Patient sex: M
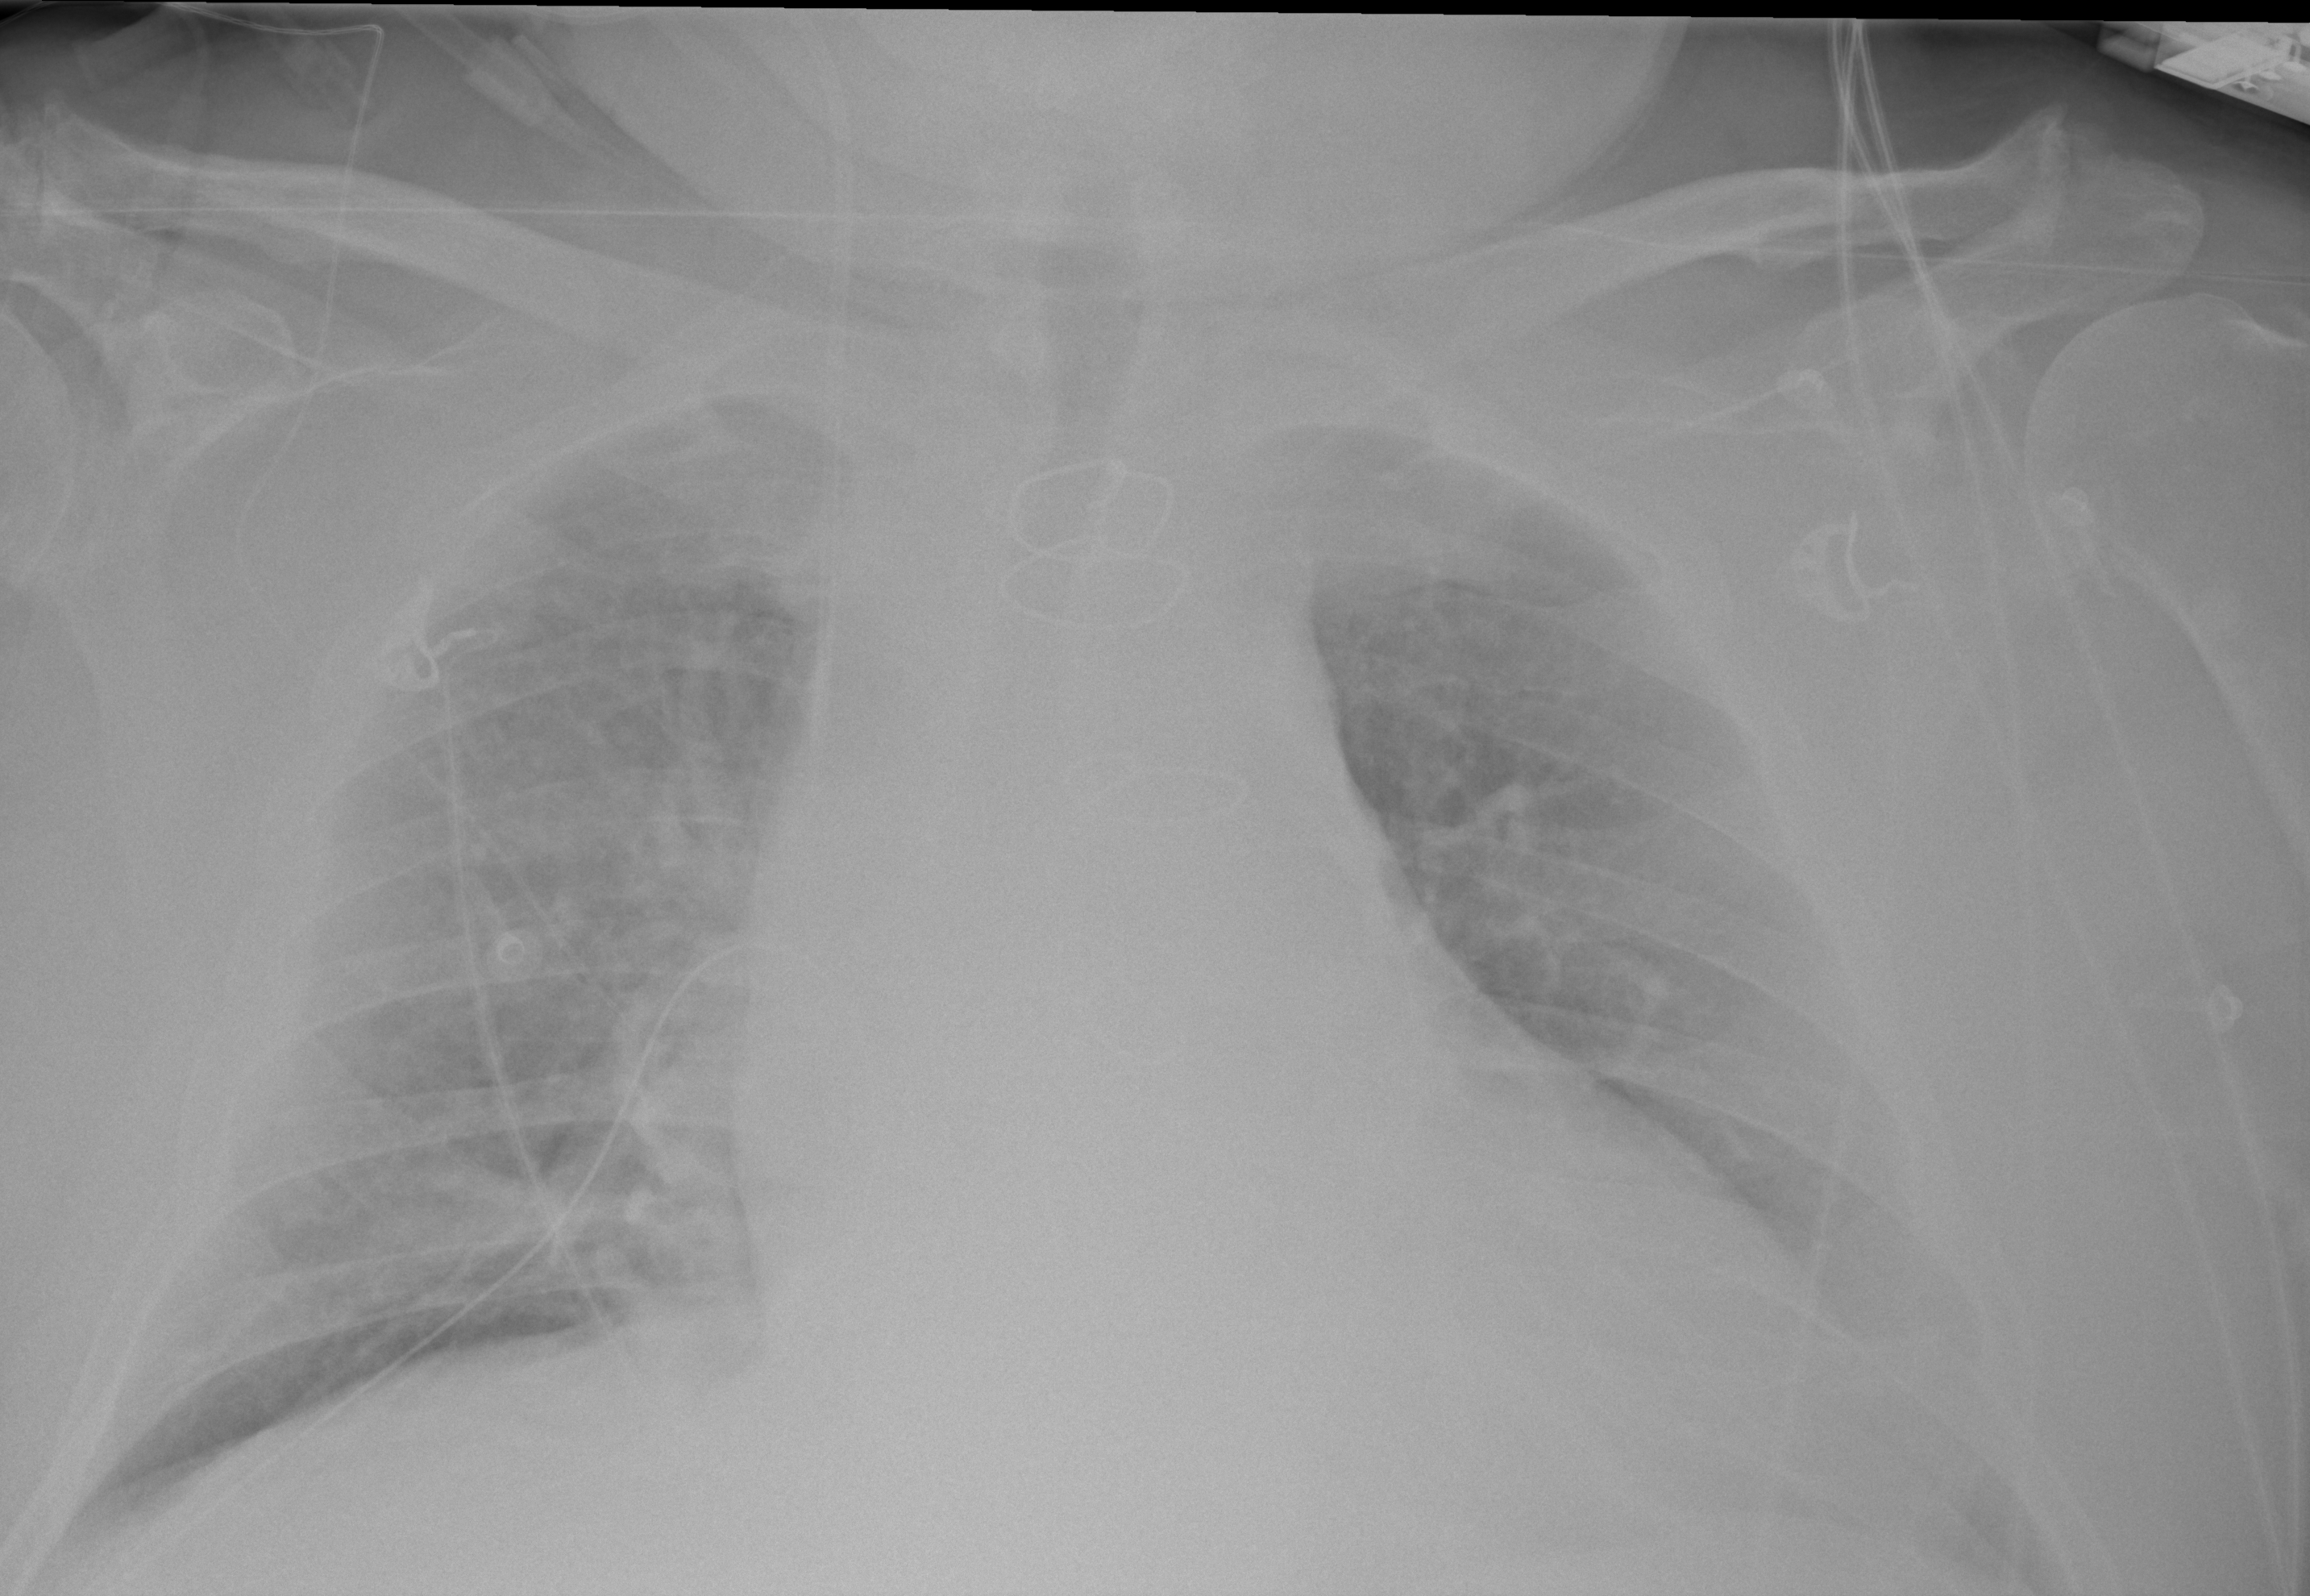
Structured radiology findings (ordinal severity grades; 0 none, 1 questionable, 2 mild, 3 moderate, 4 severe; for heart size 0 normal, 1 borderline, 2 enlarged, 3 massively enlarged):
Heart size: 2
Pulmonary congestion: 2
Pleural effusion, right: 0
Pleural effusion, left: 2
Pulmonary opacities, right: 0
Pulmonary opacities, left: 2
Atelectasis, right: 0
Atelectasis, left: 2